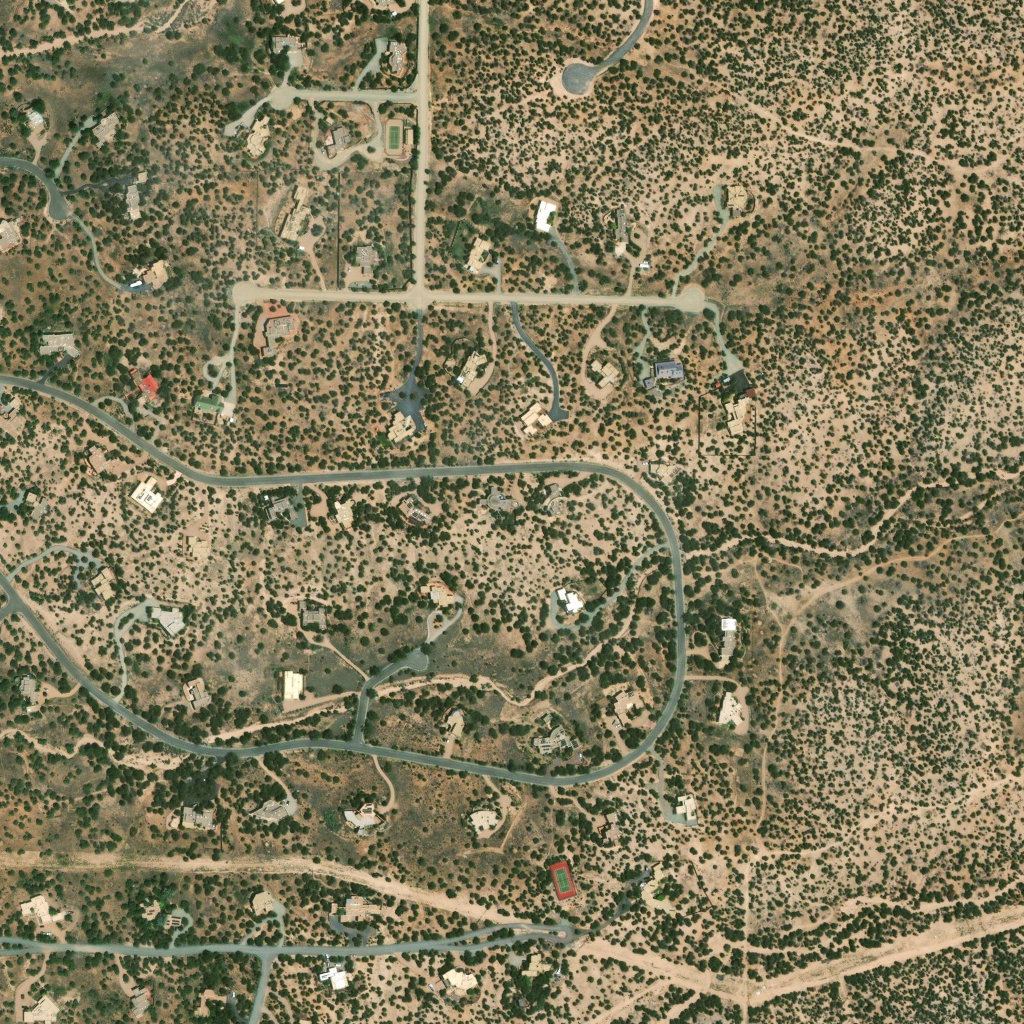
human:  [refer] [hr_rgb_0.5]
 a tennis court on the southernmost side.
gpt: <box>[[53, 83, 56, 87, 0]]</box>